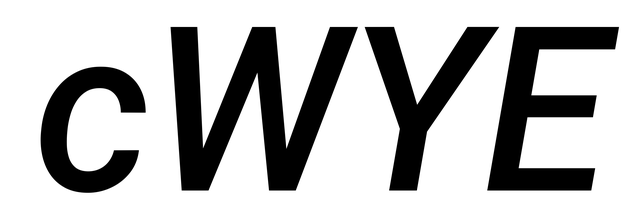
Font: Roboto-Italic_Medium_Italic